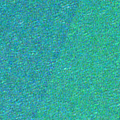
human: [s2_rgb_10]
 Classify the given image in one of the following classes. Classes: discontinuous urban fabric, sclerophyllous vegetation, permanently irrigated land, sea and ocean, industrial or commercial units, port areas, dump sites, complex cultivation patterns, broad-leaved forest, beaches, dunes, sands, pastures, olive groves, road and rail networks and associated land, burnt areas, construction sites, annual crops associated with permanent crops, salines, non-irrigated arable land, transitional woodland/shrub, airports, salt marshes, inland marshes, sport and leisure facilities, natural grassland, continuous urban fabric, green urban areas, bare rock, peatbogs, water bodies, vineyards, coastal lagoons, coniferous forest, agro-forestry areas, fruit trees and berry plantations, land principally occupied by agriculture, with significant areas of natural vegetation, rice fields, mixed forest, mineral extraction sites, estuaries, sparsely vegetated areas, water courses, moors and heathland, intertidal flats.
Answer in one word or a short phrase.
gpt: sea and ocean